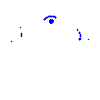
Particle: electron